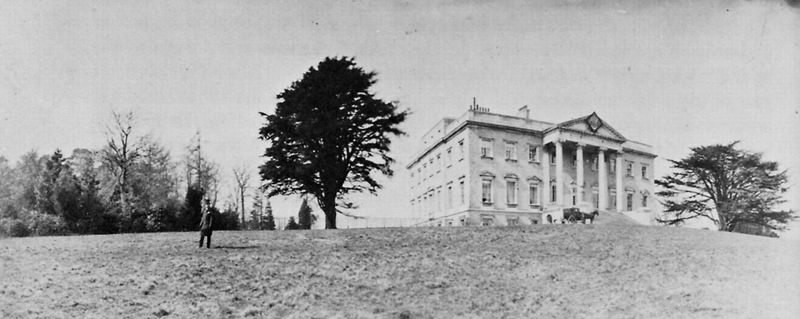
Titel: Orléans Familie beim Claremont Haus
Künstler: Andrè Adolphe Eugené Disdéri
Standort: Paris
Institution: Bibliothèque Nationale.
Schlagwörter: baum, berg, blätter, dunkel, himmel, laub, mann, schatten, weiß, bäume, landschaft, äste, fenster, grau, hell, hintergrund, hut, schwarz, säule, säulen, dach, gebäude, gras, haus, park, rasen, schloss, weg, wiese, zaun, zylinder, alt, anzug, jacke, mensch, horizont, hügel, zweige, büsche, einsam, gebüsch, mantel, wald, anhöhe, pferd, pferde, schornstein, garten, düster, fassade, perspektive, giebel, wise, winter, amerika, kutsche, schlot, wagen, tannen, treppe, frack, aufgang, waldrand, foto, fotografie, photographie, eingang, arkade, rechteck, palast, schwarz-weiß, kuppe, quer, laubbaum, photo, fries, portal, villa, anwesen, residenz, portikus, antik, laubwald, profan, geschosse, herrenhaus, zeder, besitz, geschoss, palais, laubbum, schwrz, kassel, himmer, 1900, giebek, 2, garten wiese haus, schwarz baum mann allein, hell - dunkel - kontrast